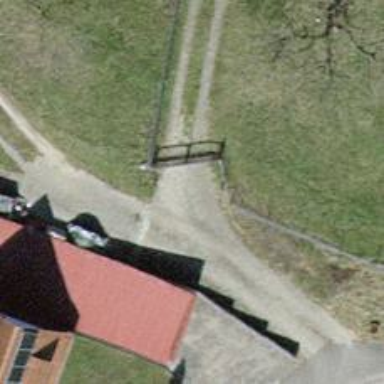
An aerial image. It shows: Unpaved driveway designed for service vehicles.